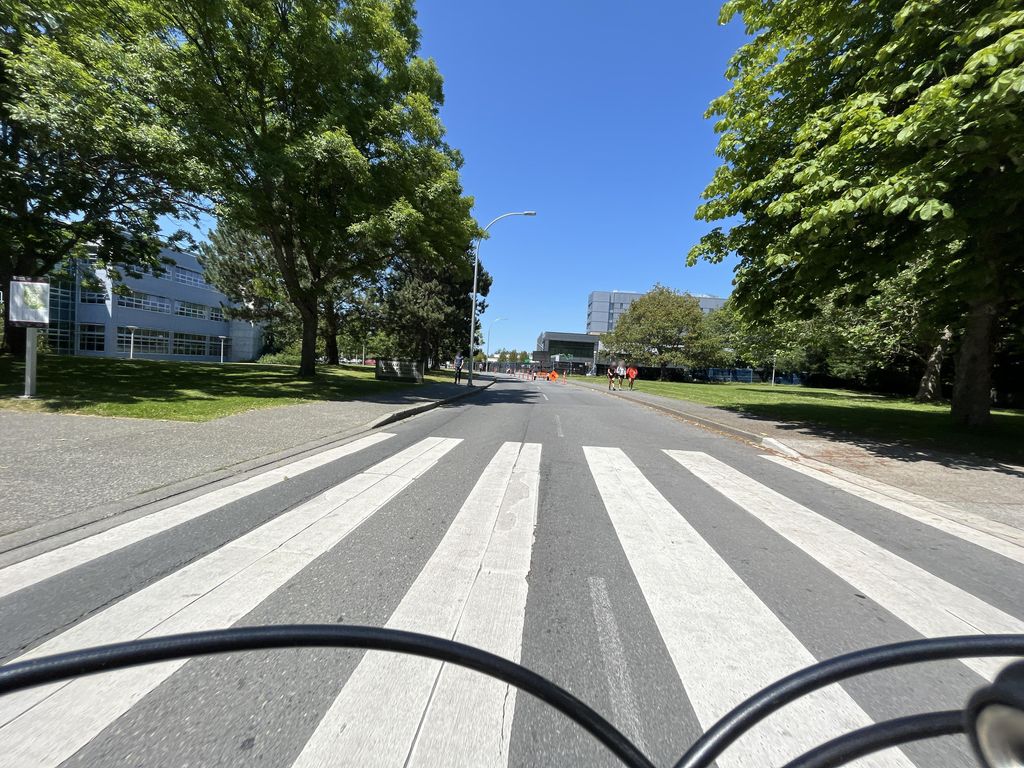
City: victoria